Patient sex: F
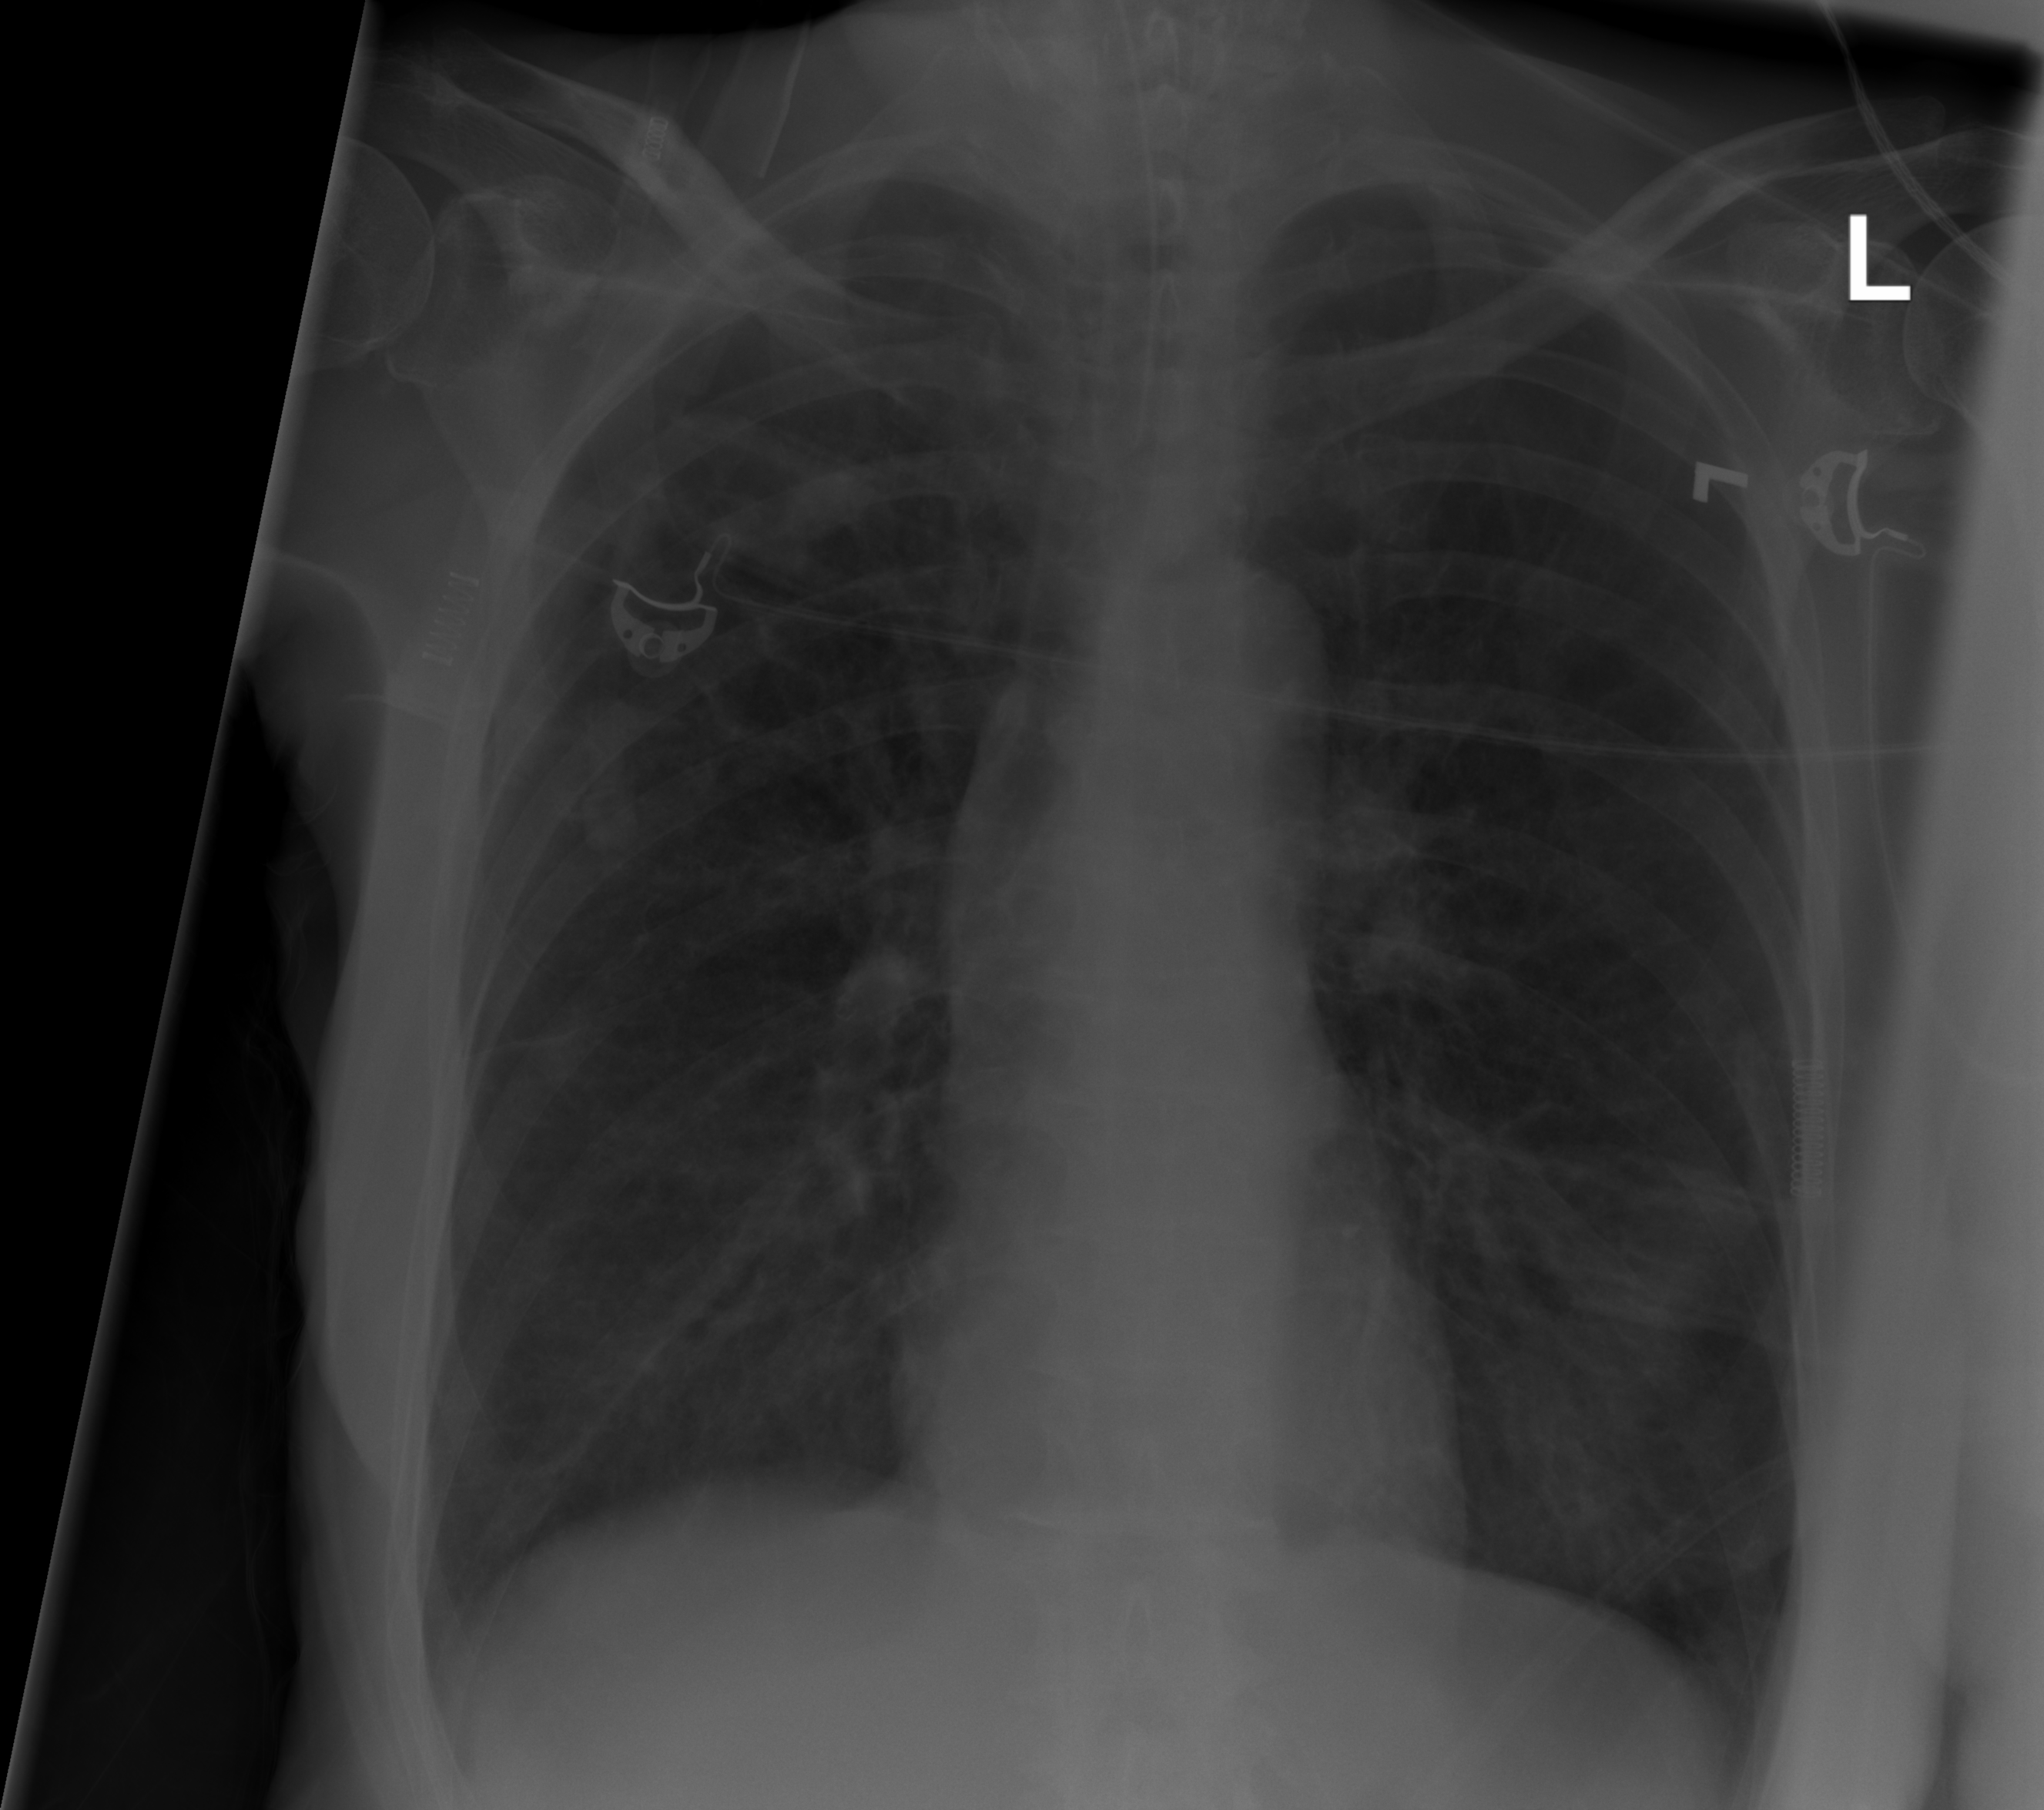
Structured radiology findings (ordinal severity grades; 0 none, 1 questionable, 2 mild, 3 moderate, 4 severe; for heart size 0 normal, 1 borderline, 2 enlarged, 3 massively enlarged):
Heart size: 0
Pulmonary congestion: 0
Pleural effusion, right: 0
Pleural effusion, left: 0
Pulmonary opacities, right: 2
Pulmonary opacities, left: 2
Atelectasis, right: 0
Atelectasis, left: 0